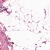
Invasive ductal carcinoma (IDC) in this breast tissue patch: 0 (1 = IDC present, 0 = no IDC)